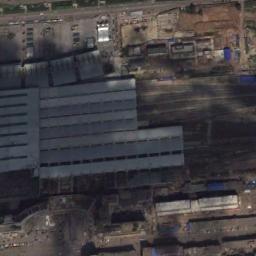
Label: railway_station